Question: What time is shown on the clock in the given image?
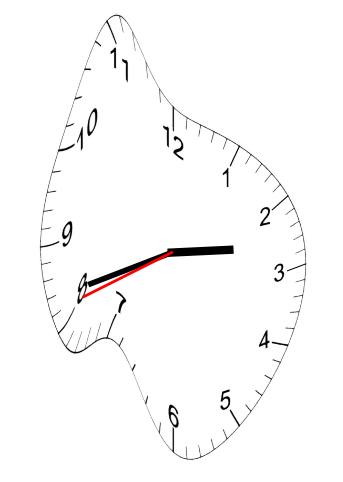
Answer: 02:41:41